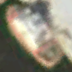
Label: civil